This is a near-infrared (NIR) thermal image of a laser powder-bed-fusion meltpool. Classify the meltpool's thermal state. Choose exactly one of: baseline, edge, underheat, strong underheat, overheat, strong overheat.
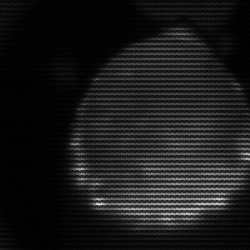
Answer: edge